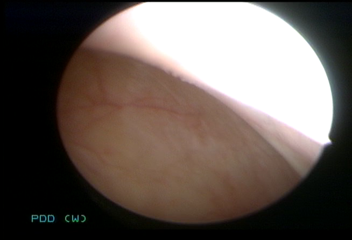
Modality: WLC
Class: Normal mucosa
Bladder cancer association: No